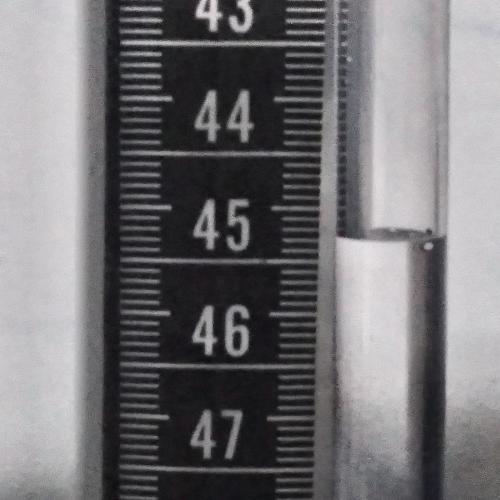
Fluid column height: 45.3 cm